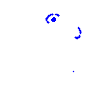
Particle: electron